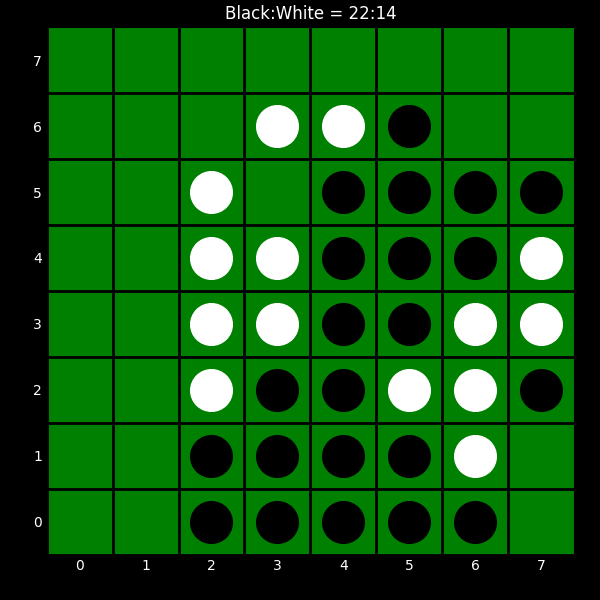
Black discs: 22
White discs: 14